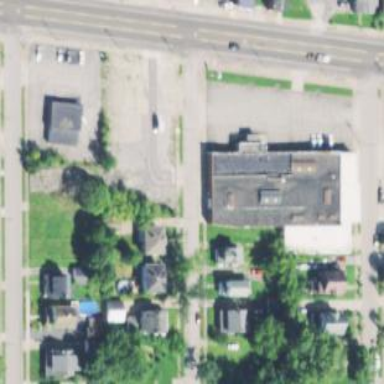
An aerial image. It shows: Bakery located in building.